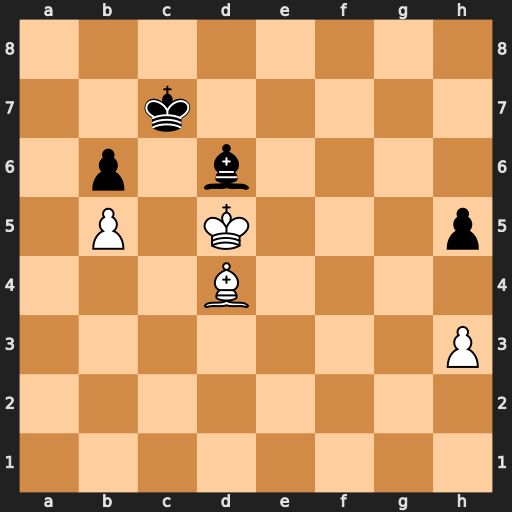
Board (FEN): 8/2k5/1p1b4/1P1K3p/3B4/7P/8/8
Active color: w
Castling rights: -
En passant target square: -
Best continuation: Be5 Bxe5 Kxe5 h4 Ke6